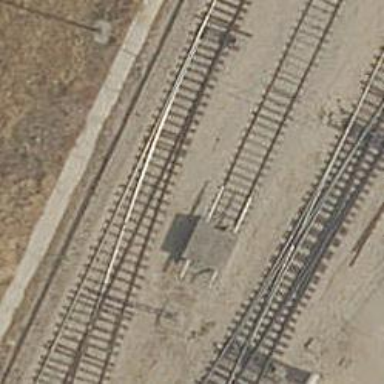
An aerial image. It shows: Railway buffer stop.